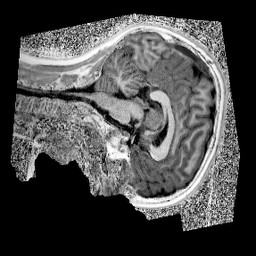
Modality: UNIT1
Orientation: sagittal
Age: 10
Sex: male
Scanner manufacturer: siemens
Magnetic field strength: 3 T
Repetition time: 4 s
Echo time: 0.00299 s